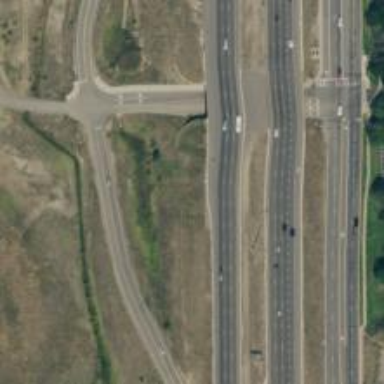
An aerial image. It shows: Motorway junction.